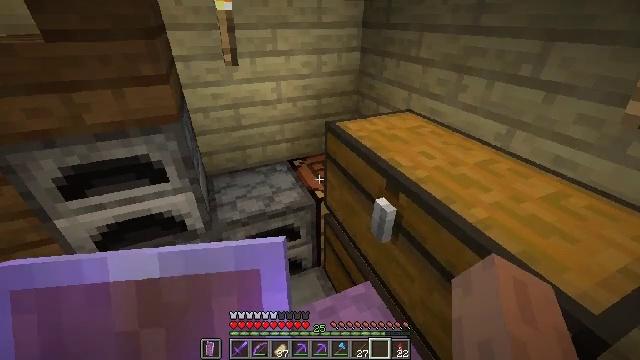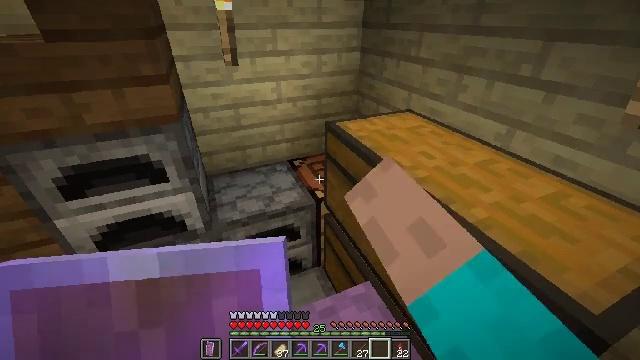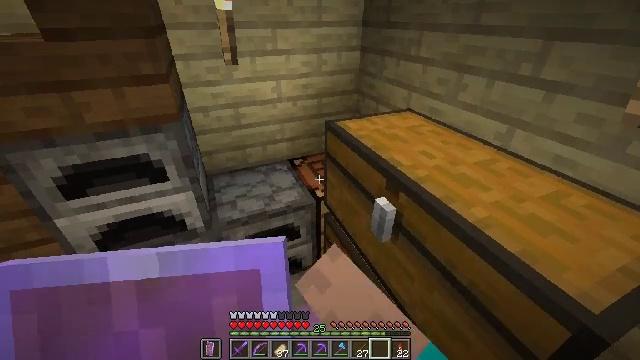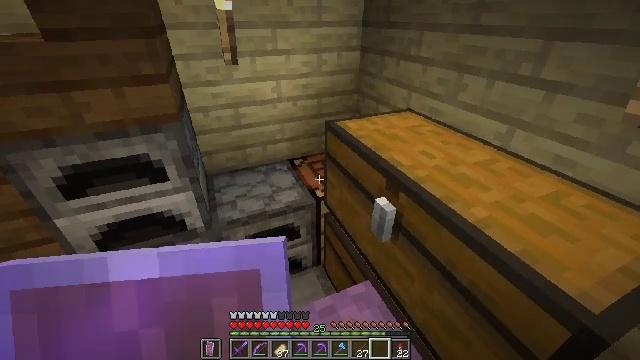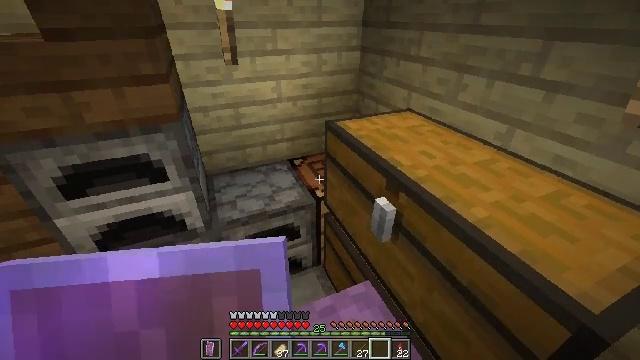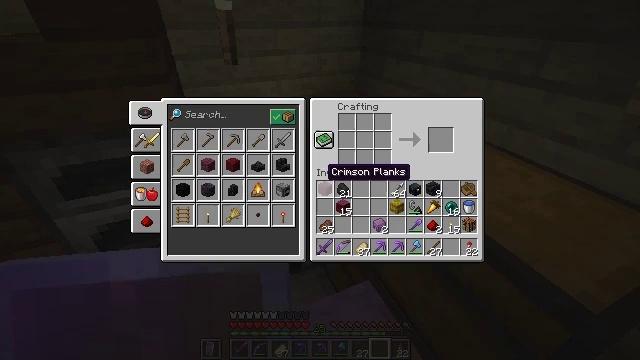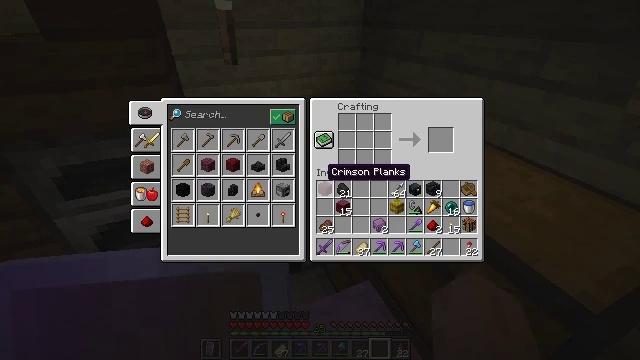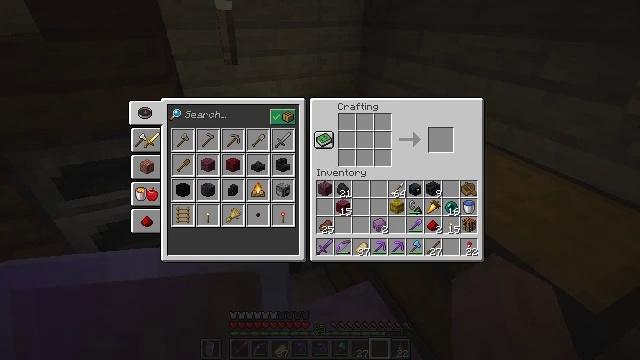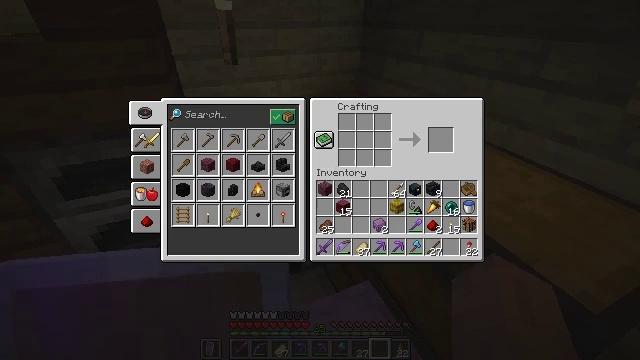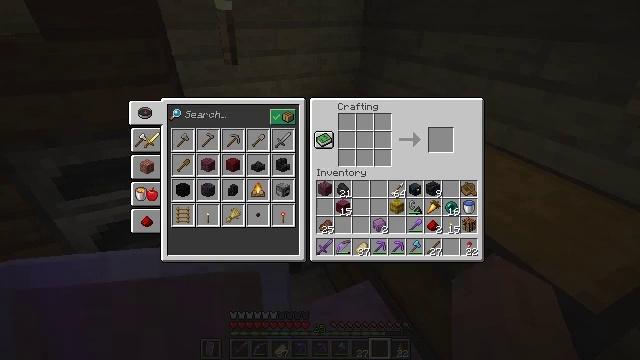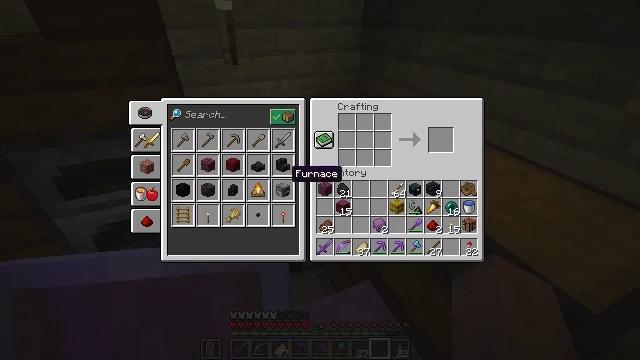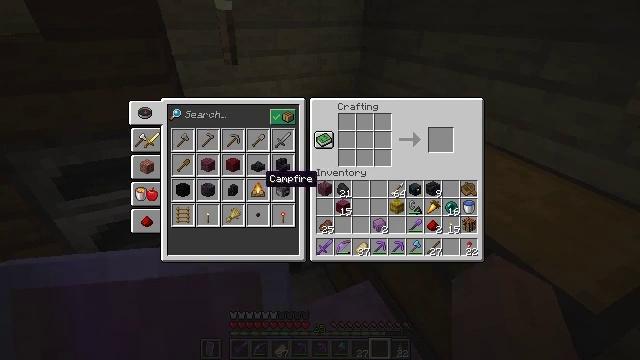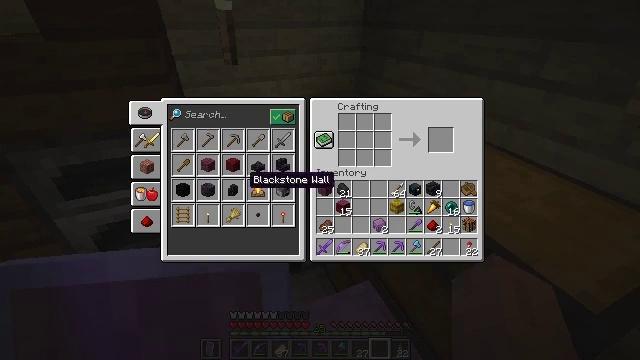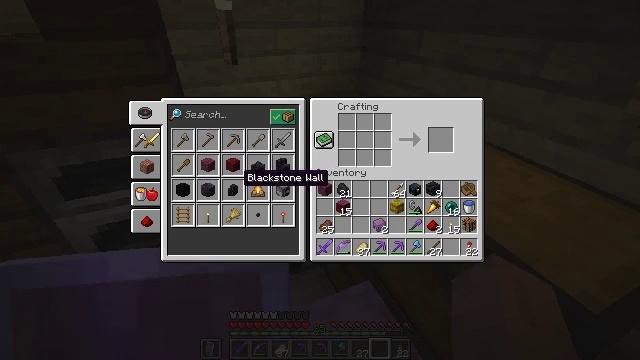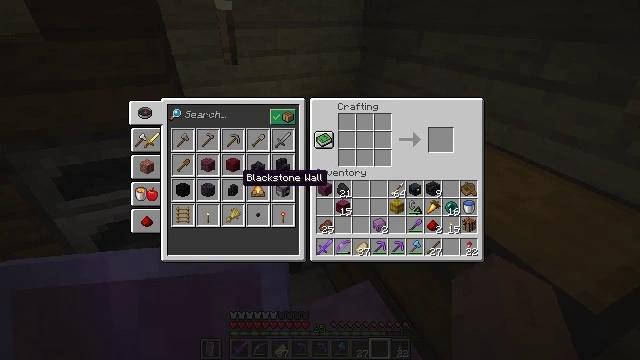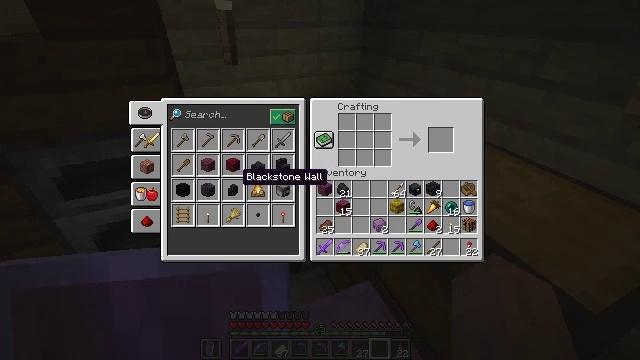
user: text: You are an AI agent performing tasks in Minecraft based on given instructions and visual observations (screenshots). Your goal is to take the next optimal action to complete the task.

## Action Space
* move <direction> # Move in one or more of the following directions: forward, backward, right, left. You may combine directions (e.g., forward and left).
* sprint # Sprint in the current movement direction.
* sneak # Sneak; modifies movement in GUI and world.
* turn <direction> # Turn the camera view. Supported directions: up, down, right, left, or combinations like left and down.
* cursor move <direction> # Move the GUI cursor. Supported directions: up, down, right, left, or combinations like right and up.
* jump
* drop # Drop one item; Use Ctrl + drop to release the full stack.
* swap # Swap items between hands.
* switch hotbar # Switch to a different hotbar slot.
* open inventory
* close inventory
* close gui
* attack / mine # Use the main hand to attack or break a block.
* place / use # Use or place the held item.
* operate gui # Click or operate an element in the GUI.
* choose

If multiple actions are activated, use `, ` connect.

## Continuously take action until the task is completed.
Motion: motion action
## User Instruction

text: Turn crimson stems into crimson planks in your inventory.
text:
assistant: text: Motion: use / place
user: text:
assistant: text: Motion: use / place
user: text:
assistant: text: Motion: no_op
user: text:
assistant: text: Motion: no_op
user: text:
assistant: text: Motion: no_op
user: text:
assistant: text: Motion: no_op
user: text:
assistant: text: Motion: no_op
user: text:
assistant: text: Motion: no_op
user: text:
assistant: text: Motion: no_op
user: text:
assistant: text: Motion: turn left
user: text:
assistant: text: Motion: turn left
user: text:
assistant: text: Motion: turn left
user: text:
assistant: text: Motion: no_op
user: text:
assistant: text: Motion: no_op
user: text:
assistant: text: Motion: no_op
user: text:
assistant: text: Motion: no_op
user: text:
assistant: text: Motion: no_op
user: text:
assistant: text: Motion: no_op
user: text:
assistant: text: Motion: turn left
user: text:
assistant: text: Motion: turn left and up
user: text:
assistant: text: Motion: no_op
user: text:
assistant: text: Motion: no_op
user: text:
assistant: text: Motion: no_op
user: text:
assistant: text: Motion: no_op
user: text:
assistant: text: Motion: turn right
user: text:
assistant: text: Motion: no_op
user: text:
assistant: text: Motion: no_op
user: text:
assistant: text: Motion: no_op
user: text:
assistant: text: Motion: attack / mine
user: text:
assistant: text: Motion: attack / mine